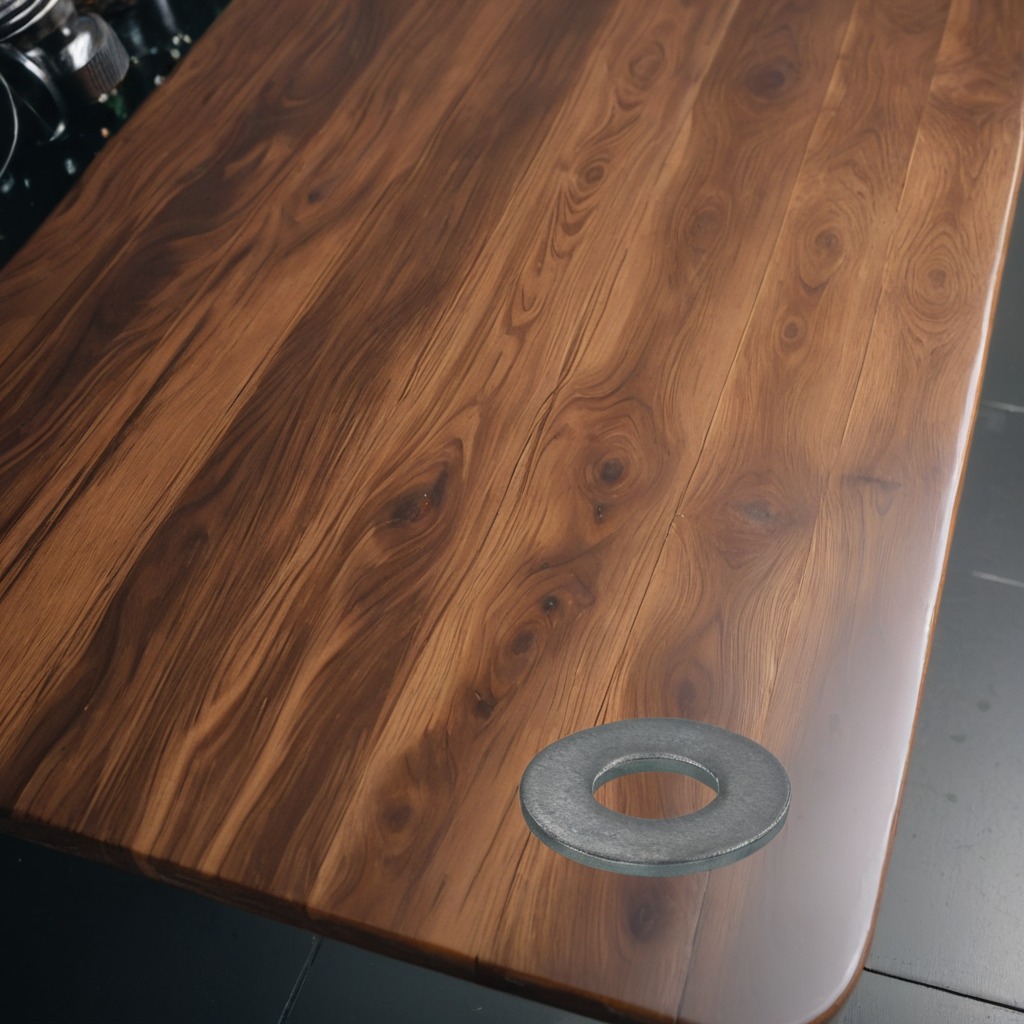
A flat metal washer lies on the oil-spilled wooden table in a vintage motorcycle garage.